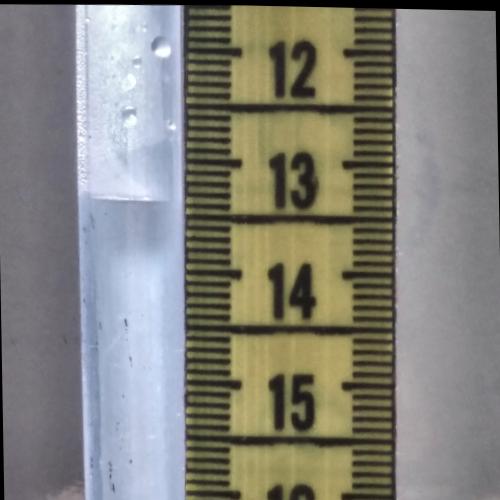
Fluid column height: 13.4 cm